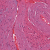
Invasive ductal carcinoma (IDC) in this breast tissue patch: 0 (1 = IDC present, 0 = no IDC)